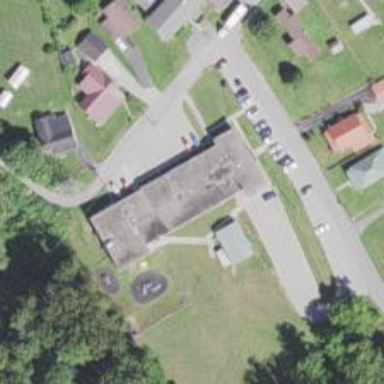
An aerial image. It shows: Historic school.